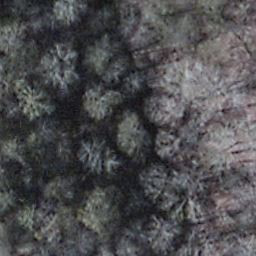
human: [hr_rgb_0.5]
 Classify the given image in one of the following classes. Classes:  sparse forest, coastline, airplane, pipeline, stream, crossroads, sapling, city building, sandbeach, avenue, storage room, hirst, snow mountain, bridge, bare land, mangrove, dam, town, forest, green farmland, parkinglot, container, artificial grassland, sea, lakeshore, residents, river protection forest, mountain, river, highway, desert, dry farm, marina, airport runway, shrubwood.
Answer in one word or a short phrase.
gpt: shrubwood